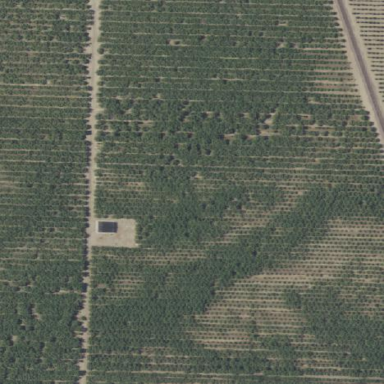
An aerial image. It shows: Orchard filled with almond trees.